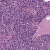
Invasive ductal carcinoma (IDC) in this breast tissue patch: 1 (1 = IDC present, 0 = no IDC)